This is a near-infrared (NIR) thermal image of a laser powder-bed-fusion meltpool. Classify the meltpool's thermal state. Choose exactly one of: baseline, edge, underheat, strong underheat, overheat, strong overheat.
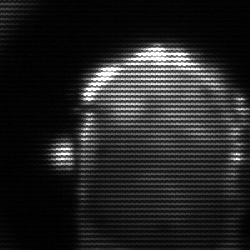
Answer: baseline